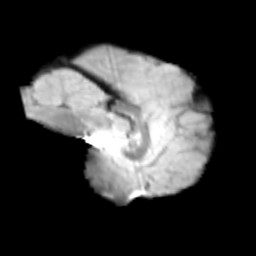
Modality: T2w
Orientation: sagittal
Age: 13
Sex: male
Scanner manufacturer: siemens
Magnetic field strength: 3 T
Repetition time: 3.8 s
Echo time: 0.07 s